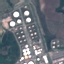
Land use / land cover: Industrial